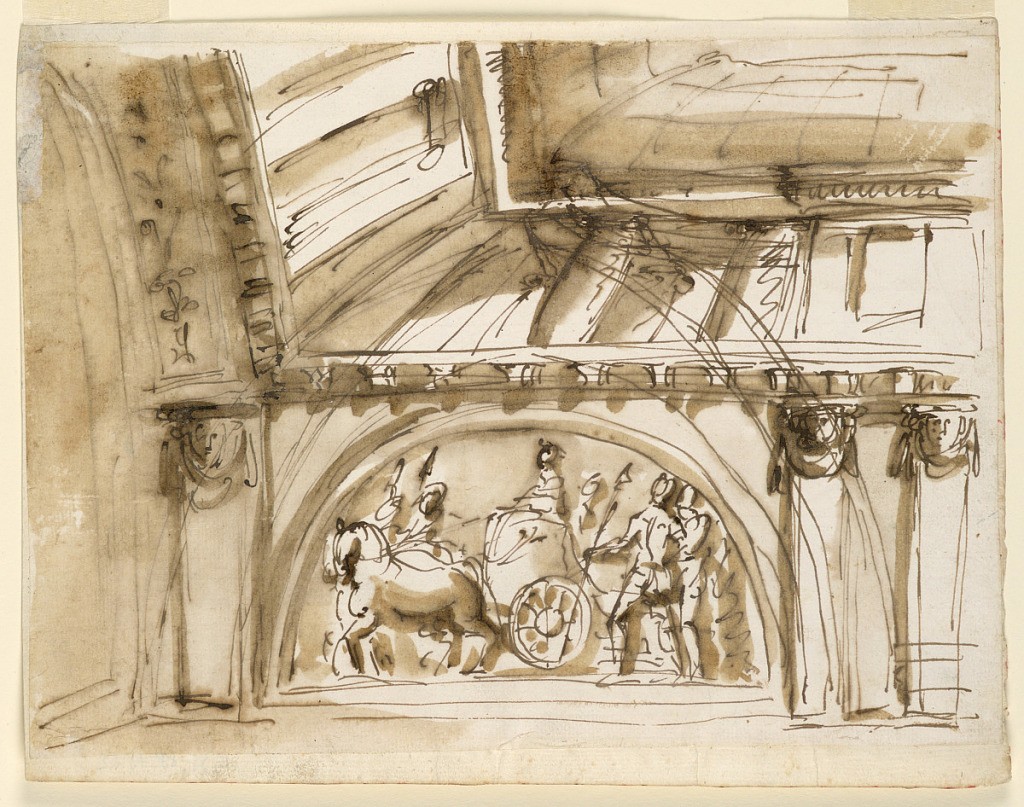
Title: Design for ceiling decoration
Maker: Giuseppe Barberi, Italian, 1746–1809
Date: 18th century
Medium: Pen and brown ink, brush and brown wash on off-white laid paper, lined
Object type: Drawing
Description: Horizontal rectangle. One quarter is shown. A hermae supports the panel of an arch. Two hermae supprot at right an entablature, which is parallel to the arch at left. Between the supports is a semi-circular representation of a chariot and soldiers. The attic is shown from below, over the entablature. A pointed arch was sketched first.